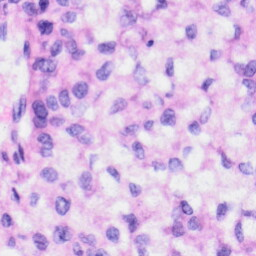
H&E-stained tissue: Liver